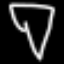
Label: diamond